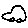
Label: car